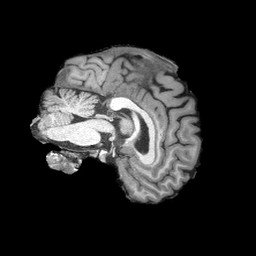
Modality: T1w
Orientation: sagittal
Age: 20
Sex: female